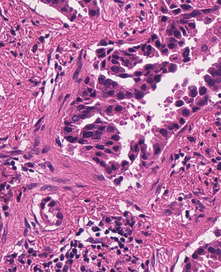
Tumor epithelial tissue: yes
Tumor-associated stroma tissue: yes
Normal tissue: no